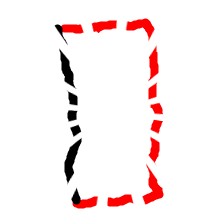
Shape: rectangle